Field crop: maize
Growth stage: 1
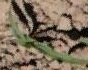
Species: maize